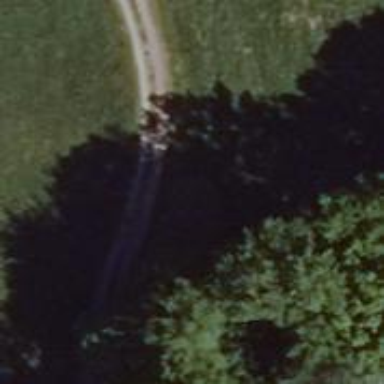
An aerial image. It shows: Dirt track road with grade 3 tracktype.